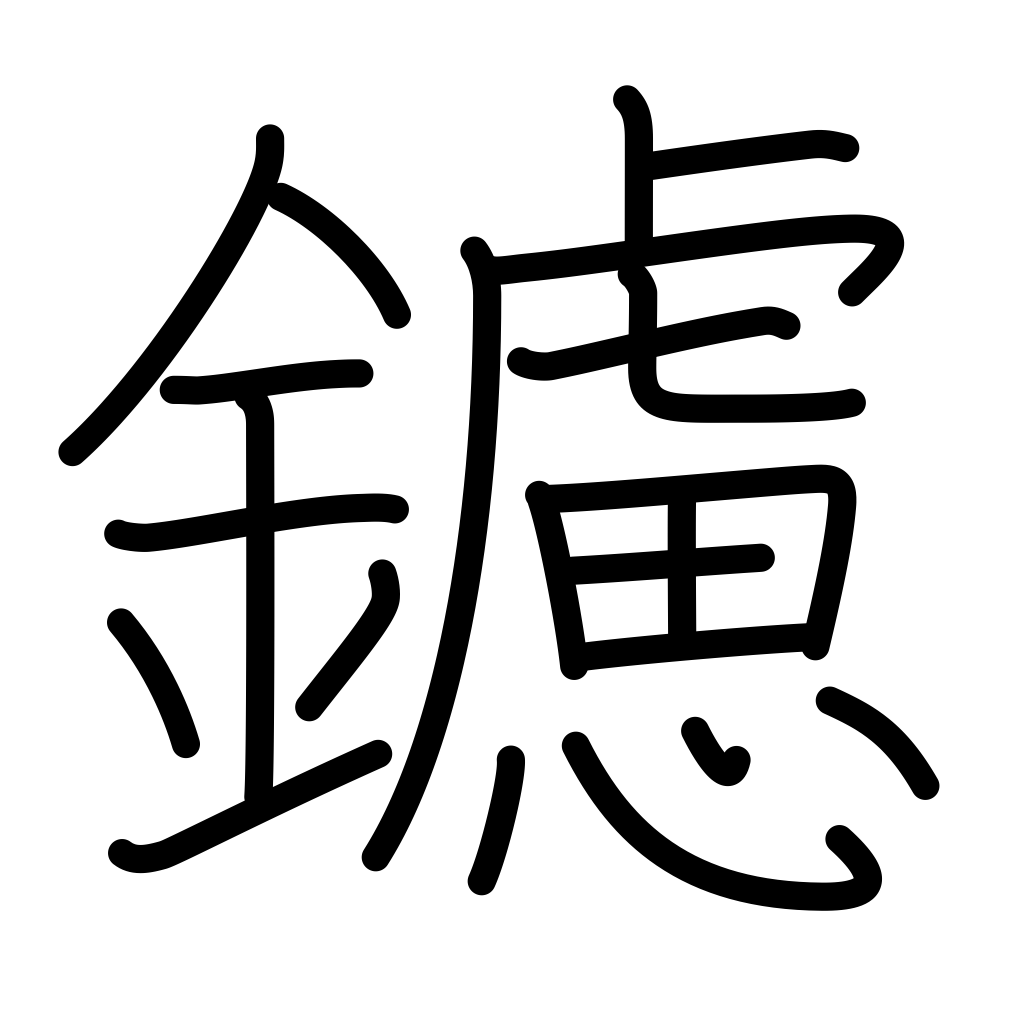
Meaning: file, rasp